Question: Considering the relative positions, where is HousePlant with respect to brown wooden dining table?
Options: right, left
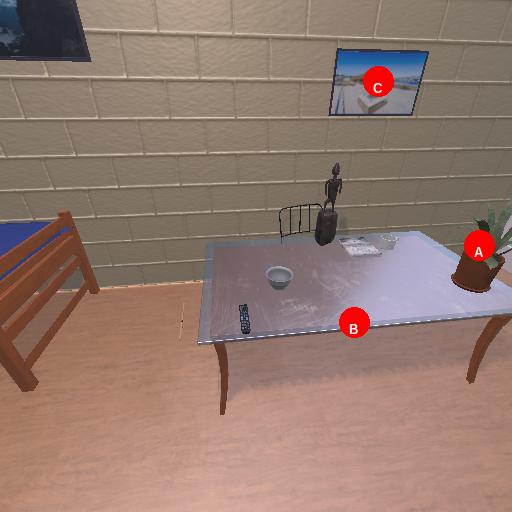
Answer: right